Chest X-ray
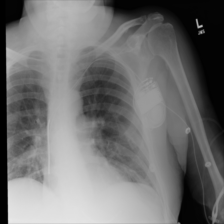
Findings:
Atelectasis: negative
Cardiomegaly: negative
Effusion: negative
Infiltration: negative
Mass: negative
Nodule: negative
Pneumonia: negative
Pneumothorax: negative
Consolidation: negative
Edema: negative
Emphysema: negative
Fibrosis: negative
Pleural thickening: negative
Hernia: negative